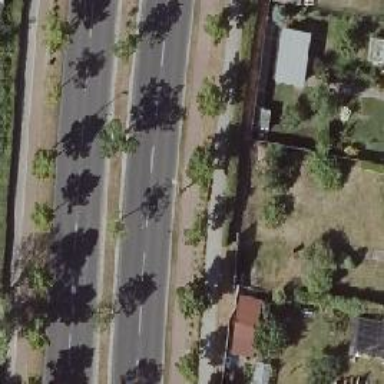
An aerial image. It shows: Avenue lined with deciduous broadleaved trees.